Question: Am new to PHP. Trying to send mail using php.
Everything fine. Except success message displays in new page.
My php code is
'''
<?php
$name=$_POST['name'];
$email=$_POST['email'];
$subject=$_POST['subject'];
$message=$_POST['message'];
$to='abc@xyz.com';
$headers = 'From: '.$name."
" .
'Reply-To: '.$email."
" .
'X-Mailer: PHP/' . phpversion();
$subject = $subject;
$body='You have got a new message from the contact form on your website .'."
";
$body.='Name: '.$name."
";
$body.='Email: '.$email."
";
$body.='Subject: '.$subject."
";
$body.='Message: '."
".$message."
";
if(mail($to, $subject, $body, $headers)) {
die('Message sent.');
} else {
die('Error: Mail failed');
}
?>
'''
And this is my output.

Please help me to print this mesage below my contact form.
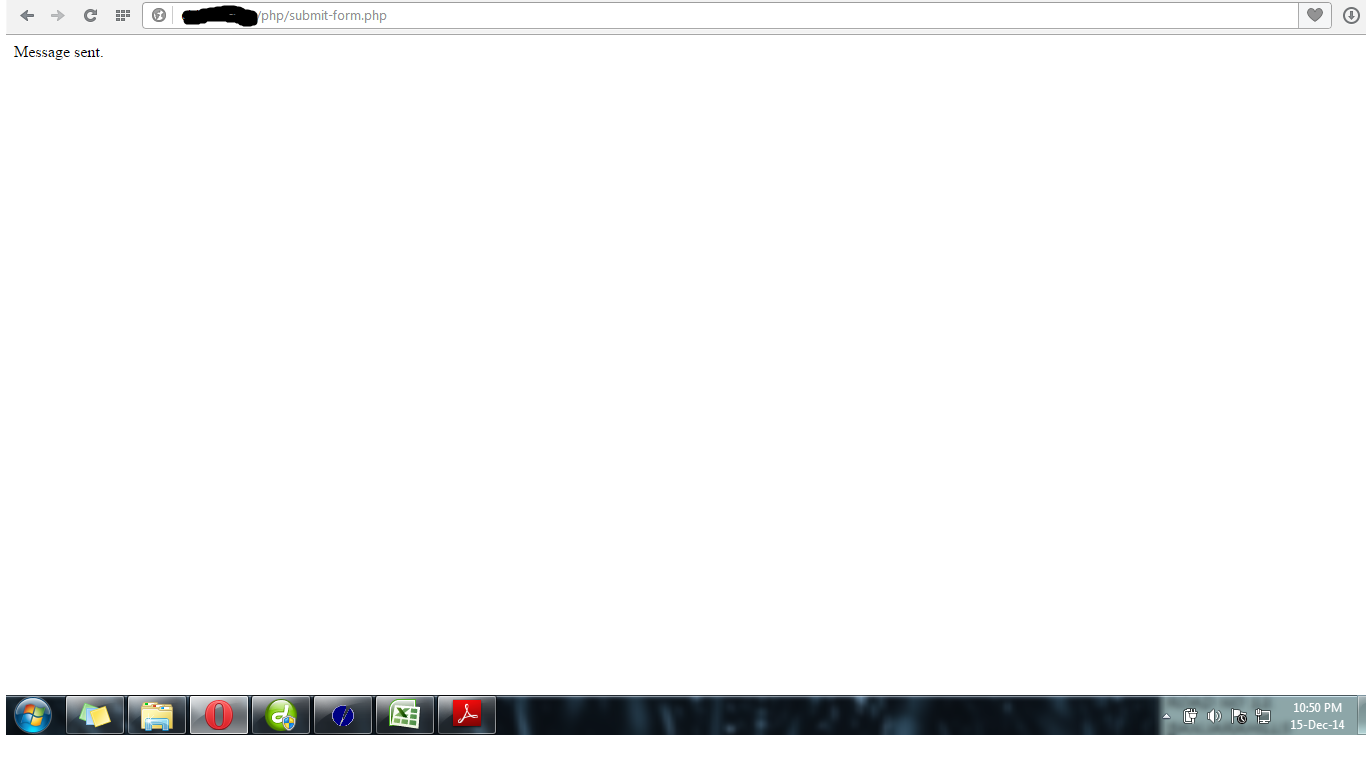
Answer: Try this:
'''
if (isset($_POST['submit'])){
$name=$_POST['name'];
$email=$_POST['email'];
$subject=$_POST['subject'];
$message=$_POST['message'];
$message = ""; //initialize
...
if(mail($to, $subject, $body, $headers)) {
$message = 'Message sent.'; //Don't use the die function
} else {
$message = 'Error: Mail failed';
}
}
//Then echo the $message variable further down in the form code in the HTML
echo $message; //' This will be an empty string when you load your form page.
'''
'$message' will get set when you submit your form.